Field crop: maize
Growth stage: 1
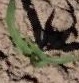
Species: maize